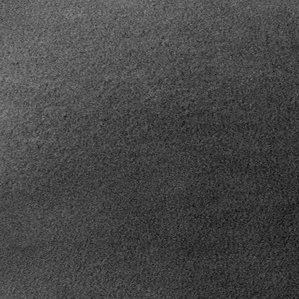
Label: frost